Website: walmart
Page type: cart
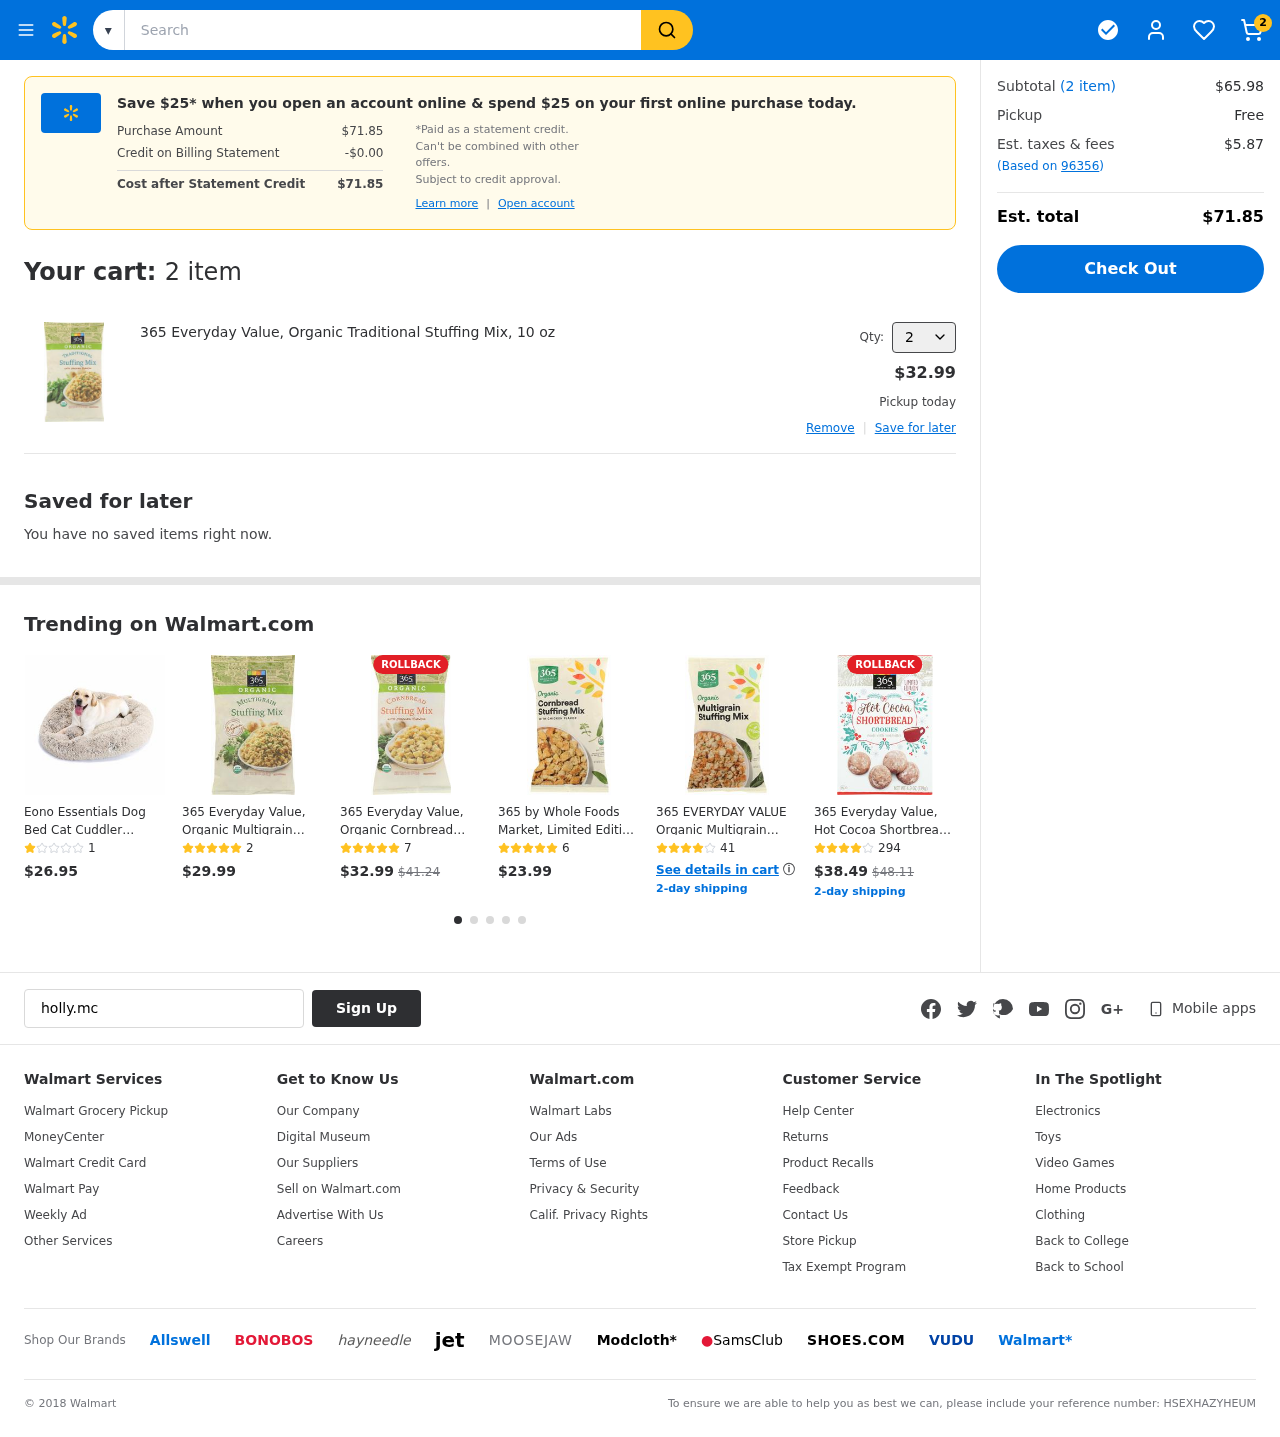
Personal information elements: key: PII_EMAIL
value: holly.mcdonald@yahoo.com
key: PII_POSTCODE
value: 96356
Product elements: key: PRODUCT1_NAME
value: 365 Everyday Value, Organic Traditional Stuffing Mix, 10 oz
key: PRODUCT1_PRICE
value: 32.99
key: PRODUCT1_QUANTITY
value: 2
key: PRODUCT2_NAME
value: Eono Essentials Dog Bed Cat Cuddler Cushion Plush Donut Detachable Washable Cover Round Soft Warm Pe
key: PRODUCT2_NUM_RATINGS
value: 1
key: PRODUCT2_PRICE
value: $26.95
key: PRODUCT3_NAME
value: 365 Everyday Value, Organic Multigrain Stuffing Mix, 10 oz
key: PRODUCT3_NUM_RATINGS
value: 2
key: PRODUCT3_PRICE
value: $29.99
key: PRODUCT4_NAME
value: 365 Everyday Value, Organic Cornbread Stuffing Mix, 8 oz
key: PRODUCT4_NUM_RATINGS
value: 7
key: PRODUCT4_PRICE
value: $32.99
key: PRODUCT4_ORIGINAL_PRICE
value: $41.24
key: PRODUCT5_NAME
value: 365 by Whole Foods Market, Limited Edition Organic Stuffing Mix, Cornbread with Chicken Flavor, 8 Ou
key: PRODUCT5_NUM_RATINGS
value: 6
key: PRODUCT5_PRICE
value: $23.99
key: PRODUCT6_NAME
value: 365 EVERYDAY VALUE Organic Multigrain Vegan Stuffing Mix, 10 OZ
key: PRODUCT6_NUM_RATINGS
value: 41
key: PRODUCT7_NAME
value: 365 Everyday Value, Hot Cocoa Shortbread Cookies, 4.9 oz
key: PRODUCT7_NUM_RATINGS
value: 294
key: PRODUCT7_PRICE
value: $38.49
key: PRODUCT7_ORIGINAL_PRICE
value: $48.11
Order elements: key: ORDER_NUM_ITEMS
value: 2
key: ORDER_TOTAL
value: $71.85
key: ORDER_NUM_ITEMS
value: (2 item)
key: ORDER_NUM_ITEMS
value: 2 item
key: ORDER_SUBTOTAL
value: $65.98
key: ORDER_TAX
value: $5.87
Search elements: key: HEADER_SEARCH
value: Search